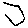
Label: hexagon